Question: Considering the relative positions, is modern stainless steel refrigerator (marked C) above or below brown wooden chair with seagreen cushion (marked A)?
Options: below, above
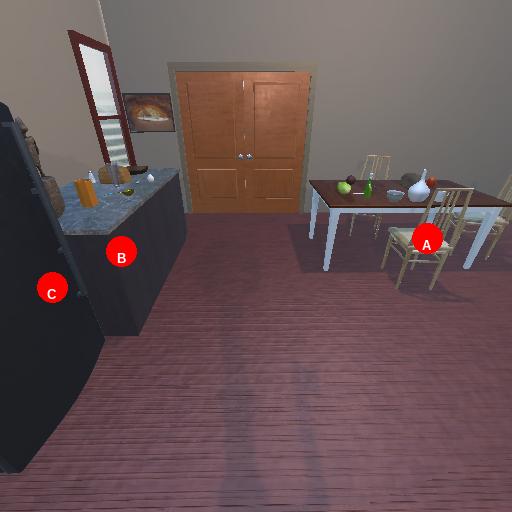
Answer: below